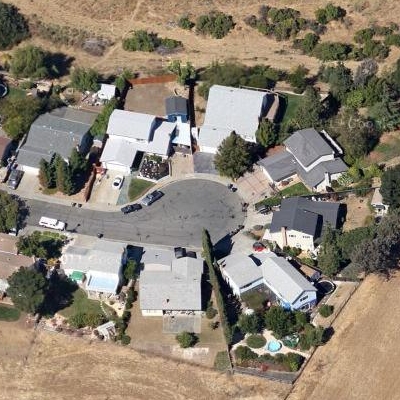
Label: fResident